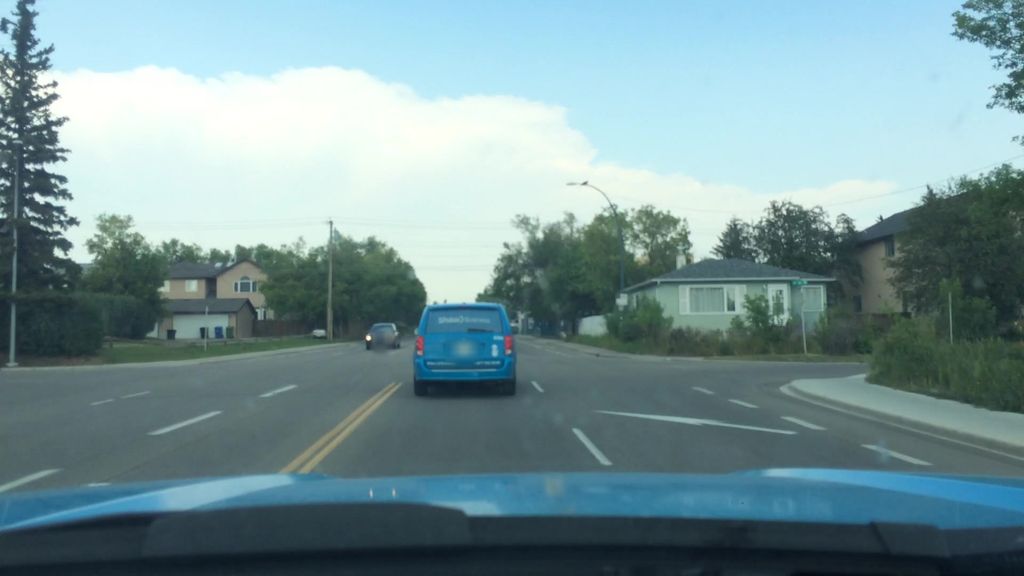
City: calgary